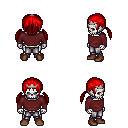
a pixel art fantasy rpg character, male body template, skeleton, maroon long-sleeve shirt, metal pants, red twin-tailed hairstyle, silver tiara, brown shoes, four views (front, back, left, right), 2x2 character sprite sheet, small pixel art, hard edges, no anti-aliasing